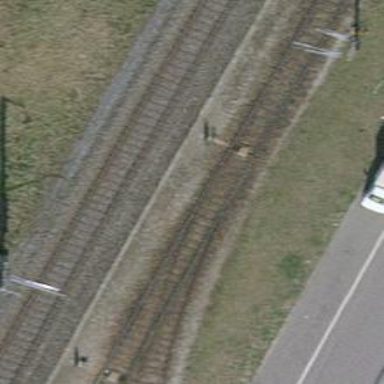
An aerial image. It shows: Railway switch.